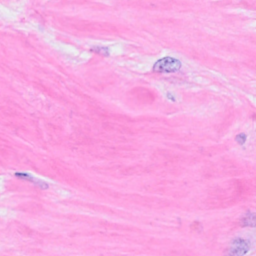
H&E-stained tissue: Breast